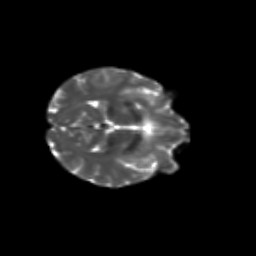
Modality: T2w
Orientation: axial
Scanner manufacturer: siemens
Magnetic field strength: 3 T
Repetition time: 9.2 s
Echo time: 0.084 s